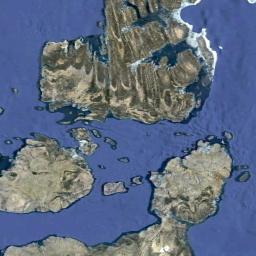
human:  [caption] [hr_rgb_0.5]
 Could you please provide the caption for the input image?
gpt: The island is like a pair of wings .

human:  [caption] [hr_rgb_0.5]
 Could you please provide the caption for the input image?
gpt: The archipelago with lots of islands of different sizes is surrounded by light blue waters .

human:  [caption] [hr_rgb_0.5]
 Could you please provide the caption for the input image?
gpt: The land on the island is uneven .

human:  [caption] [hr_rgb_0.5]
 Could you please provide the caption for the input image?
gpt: There are a group of yellow-brown islands on the blue sea .

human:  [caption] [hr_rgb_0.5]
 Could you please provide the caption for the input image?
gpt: There are group of brown islands on a blue sea .